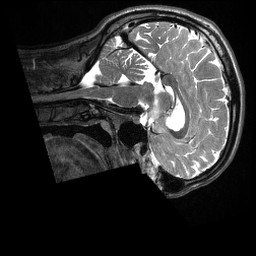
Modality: T2w
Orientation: sagittal
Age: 21
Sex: male